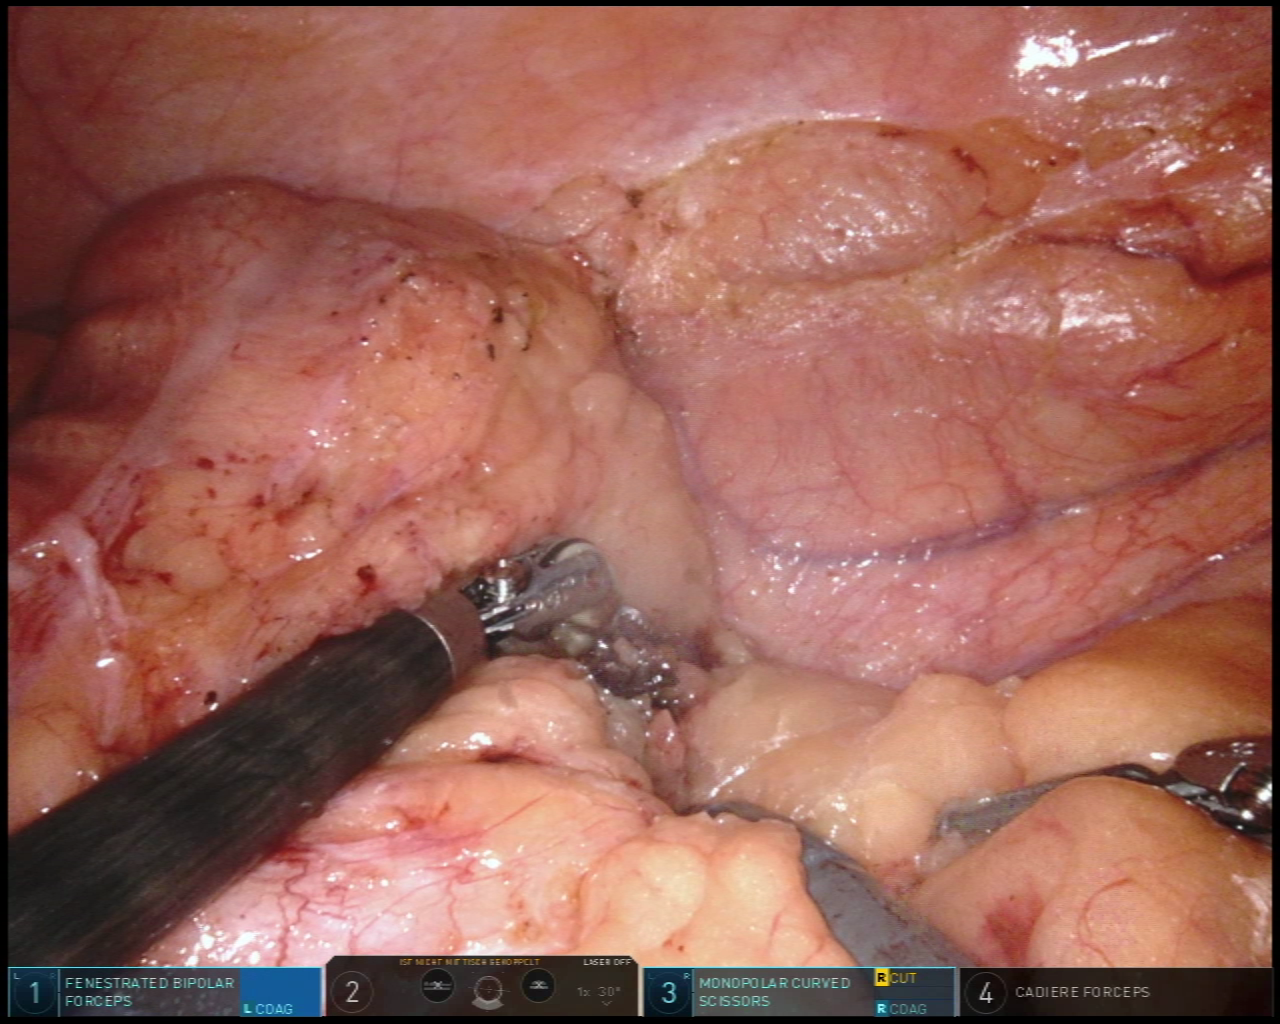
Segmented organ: abdominal_wall
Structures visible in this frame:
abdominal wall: yes
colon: yes
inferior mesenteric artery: no
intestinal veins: no
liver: no
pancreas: no
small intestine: no
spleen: no
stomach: no
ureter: no
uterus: no
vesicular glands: no